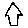
Label: house